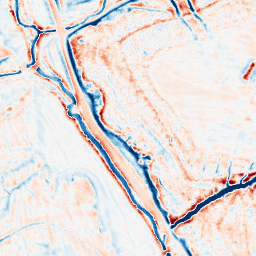
Category: edge_preserving
Decomposition family: bilateral
Decomposition parameters: d: 15
sigma_color: 150
sigma_space: 75
Upsampling method: regularized
Upsampling parameters: scale: 4
lambda_reg: 0.01
Upsampling scale: 4